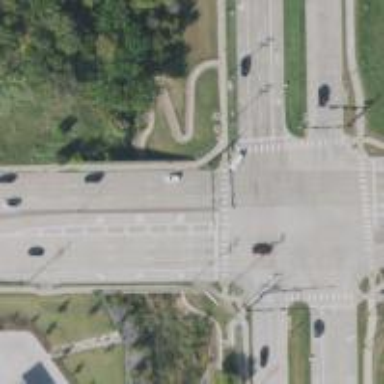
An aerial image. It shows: Primary highway with separate sidewalk.